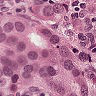
Metastatic tissue present: yes